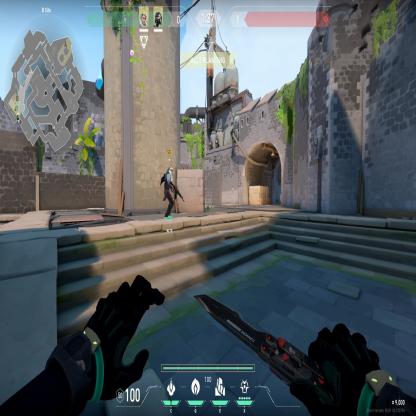
Label: teammate